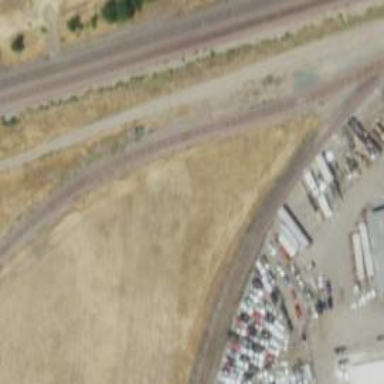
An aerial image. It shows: Rail spur service.